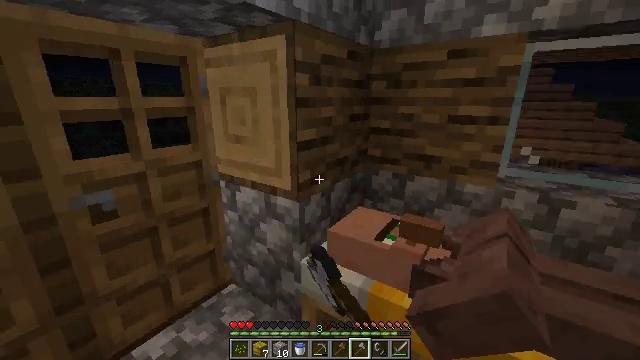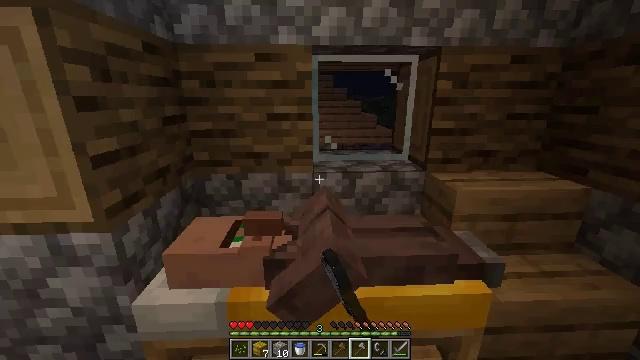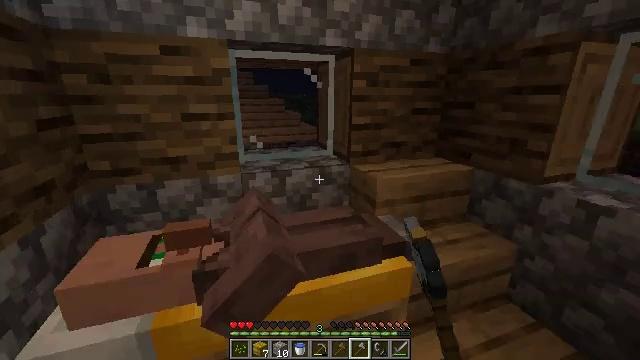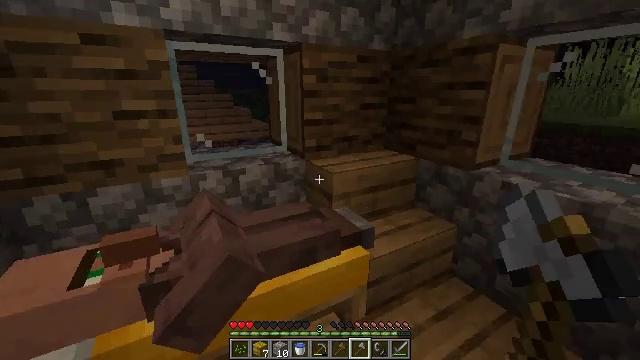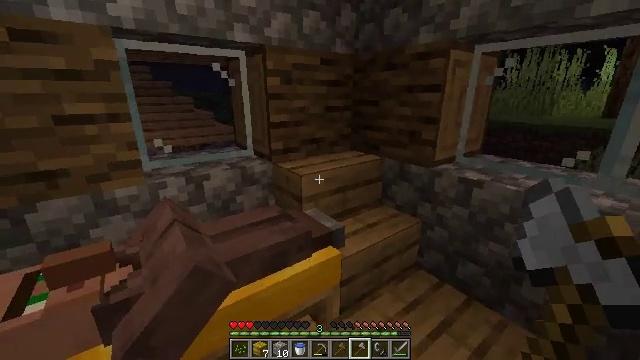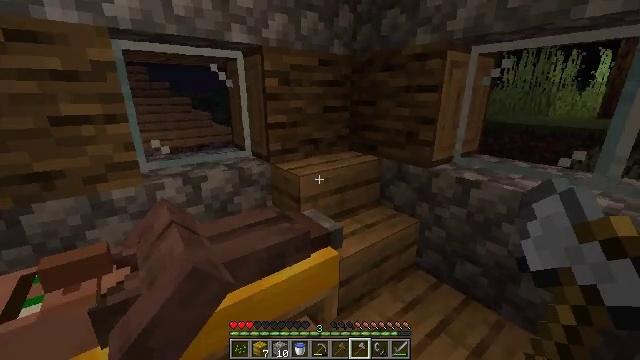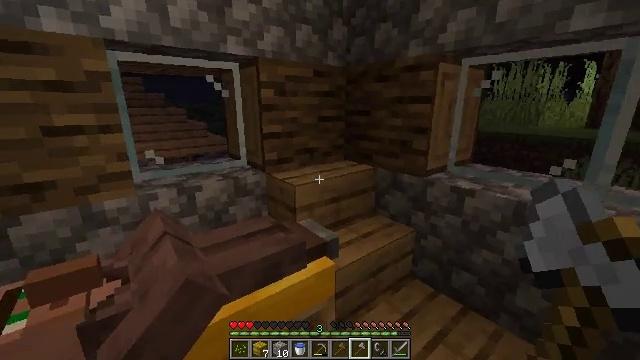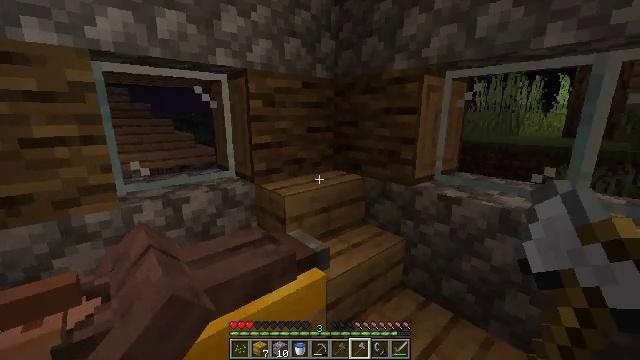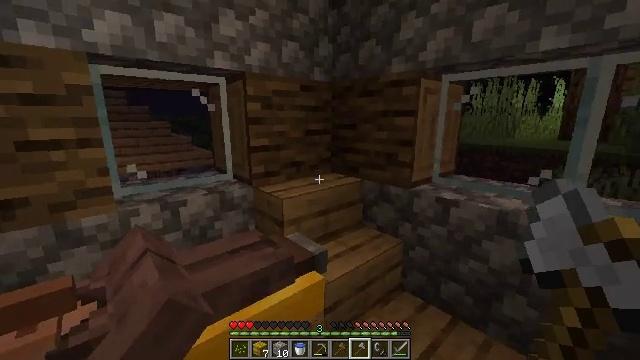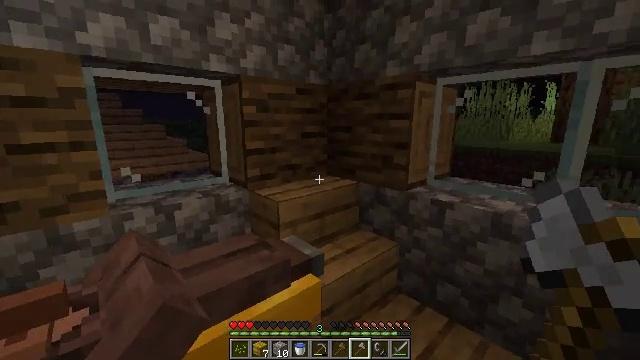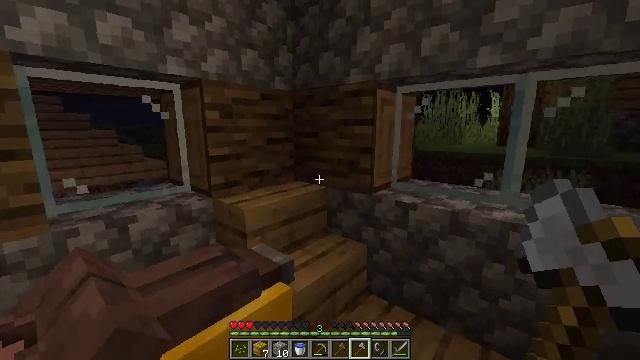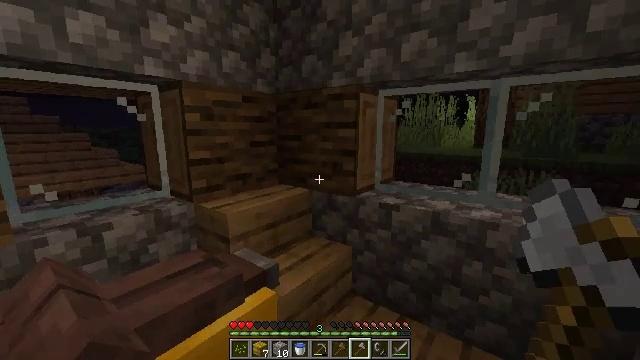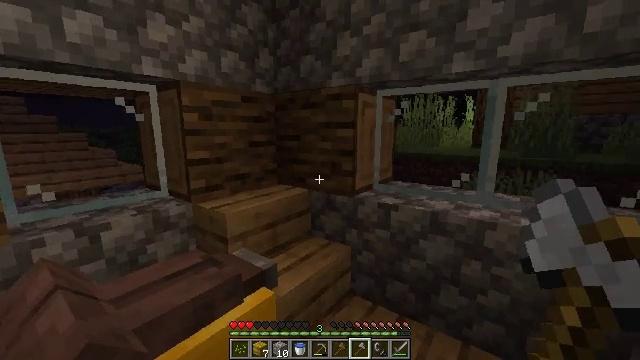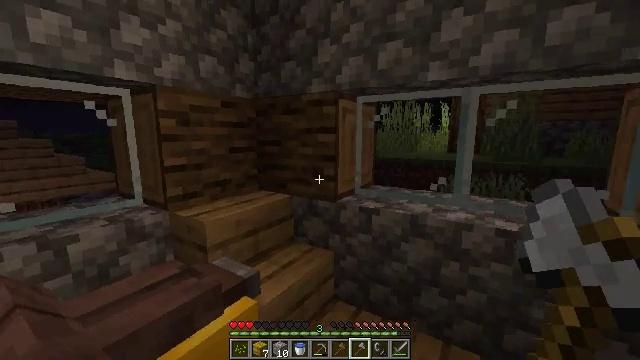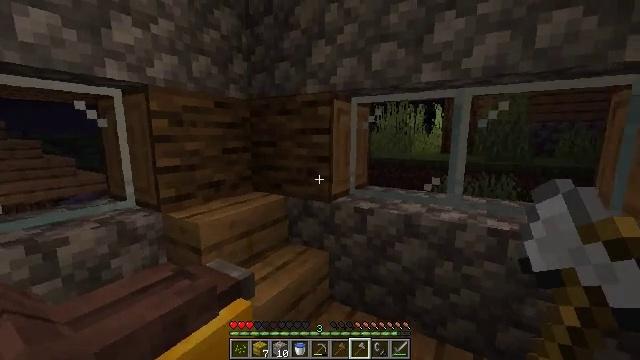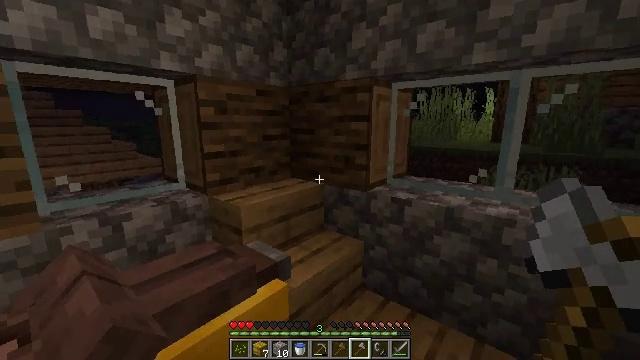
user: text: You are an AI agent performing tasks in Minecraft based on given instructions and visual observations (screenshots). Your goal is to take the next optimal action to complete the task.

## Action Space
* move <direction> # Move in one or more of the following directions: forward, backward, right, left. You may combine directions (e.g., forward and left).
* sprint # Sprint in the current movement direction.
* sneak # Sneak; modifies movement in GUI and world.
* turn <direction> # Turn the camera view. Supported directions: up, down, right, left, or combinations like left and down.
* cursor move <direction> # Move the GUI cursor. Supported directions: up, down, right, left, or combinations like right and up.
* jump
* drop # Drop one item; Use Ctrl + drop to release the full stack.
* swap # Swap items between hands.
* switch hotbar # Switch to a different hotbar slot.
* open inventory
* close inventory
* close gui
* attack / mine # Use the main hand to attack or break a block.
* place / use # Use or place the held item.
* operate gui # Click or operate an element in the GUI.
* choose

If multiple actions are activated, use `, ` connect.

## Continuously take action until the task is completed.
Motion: motion action
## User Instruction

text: Collect the yellow bed from its place.
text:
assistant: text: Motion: turn right
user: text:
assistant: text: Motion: turn right
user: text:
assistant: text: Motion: turn right
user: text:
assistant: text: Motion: turn right
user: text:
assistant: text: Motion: no_op
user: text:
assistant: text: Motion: turn right and up
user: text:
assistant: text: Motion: turn right and up
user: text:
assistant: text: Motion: no_op
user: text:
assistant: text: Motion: no_op
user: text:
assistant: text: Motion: turn right and up
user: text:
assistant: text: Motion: turn right
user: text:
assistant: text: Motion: no_op
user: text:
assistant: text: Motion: turn right and up
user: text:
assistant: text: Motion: turn right
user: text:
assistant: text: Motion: turn left and down
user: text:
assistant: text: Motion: no_op
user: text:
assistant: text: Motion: no_op
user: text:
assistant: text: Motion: no_op
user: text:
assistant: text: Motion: no_op
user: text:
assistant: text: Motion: turn left and down
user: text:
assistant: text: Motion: turn left and down
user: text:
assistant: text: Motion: turn left and down
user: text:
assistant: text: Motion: turn down
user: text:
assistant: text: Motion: turn down, use / place
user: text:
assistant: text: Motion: turn down, use / place
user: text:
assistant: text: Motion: use / place
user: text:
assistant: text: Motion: use / place
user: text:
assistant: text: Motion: turn left and down
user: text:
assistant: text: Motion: turn left and down
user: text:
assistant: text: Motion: use / place